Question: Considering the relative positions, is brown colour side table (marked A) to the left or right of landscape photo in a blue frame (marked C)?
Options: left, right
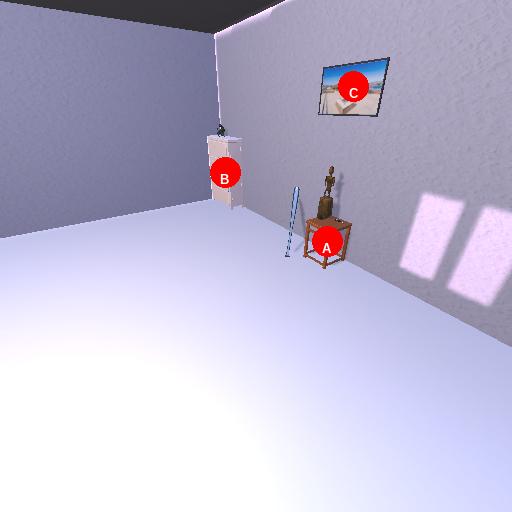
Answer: left